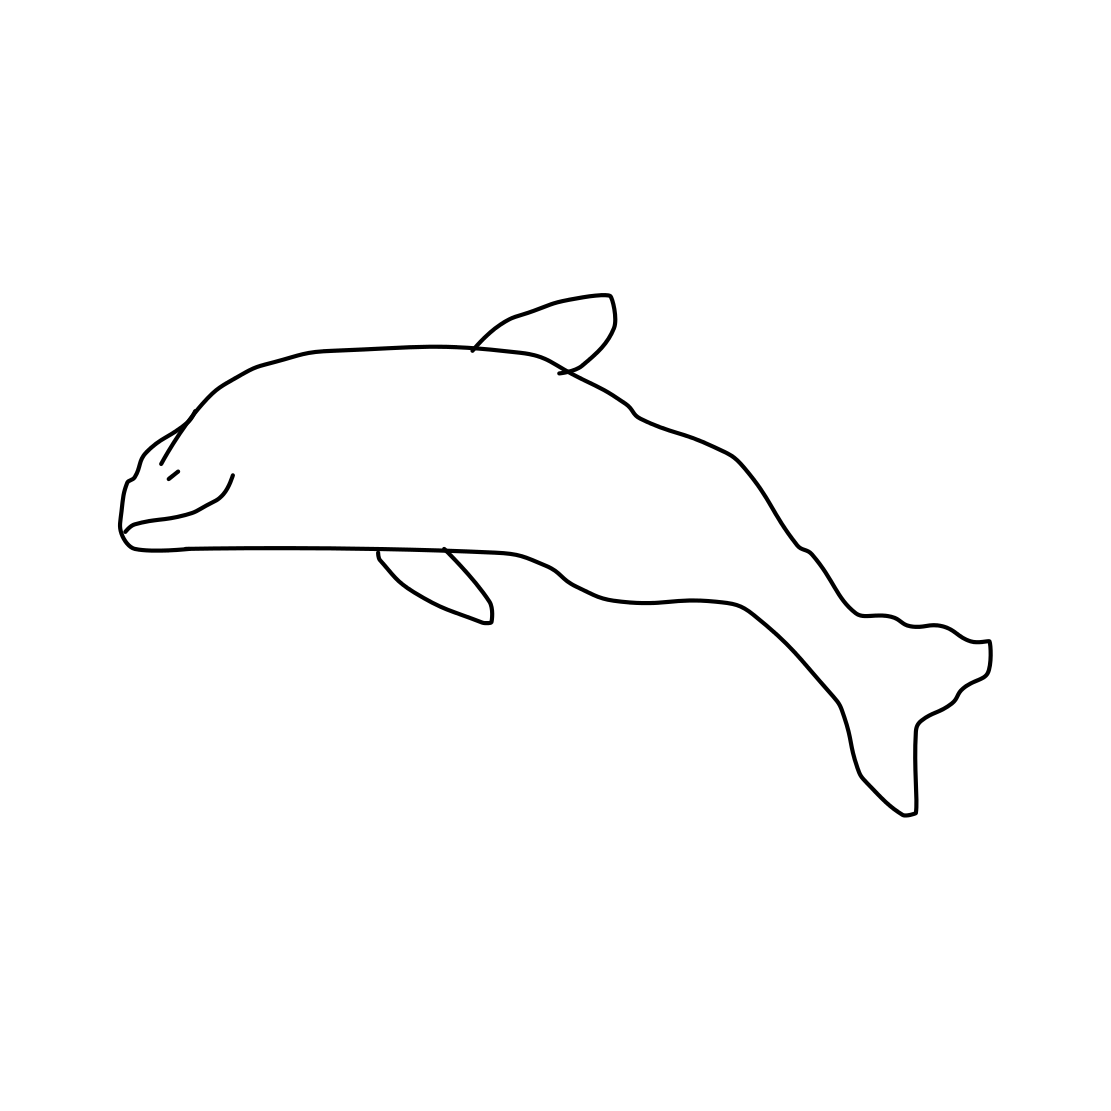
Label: dolphin